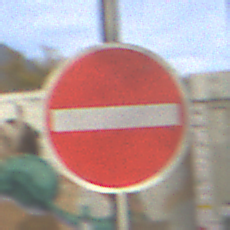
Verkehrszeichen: VerbotDerEinfahrt
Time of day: MorningAfternoon
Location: Outdoor (Urban)
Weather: PartlyCloudy
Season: NotSpecified
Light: Natural